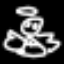
Label: angel